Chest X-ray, AP view. Patient: 31 years old, sex M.
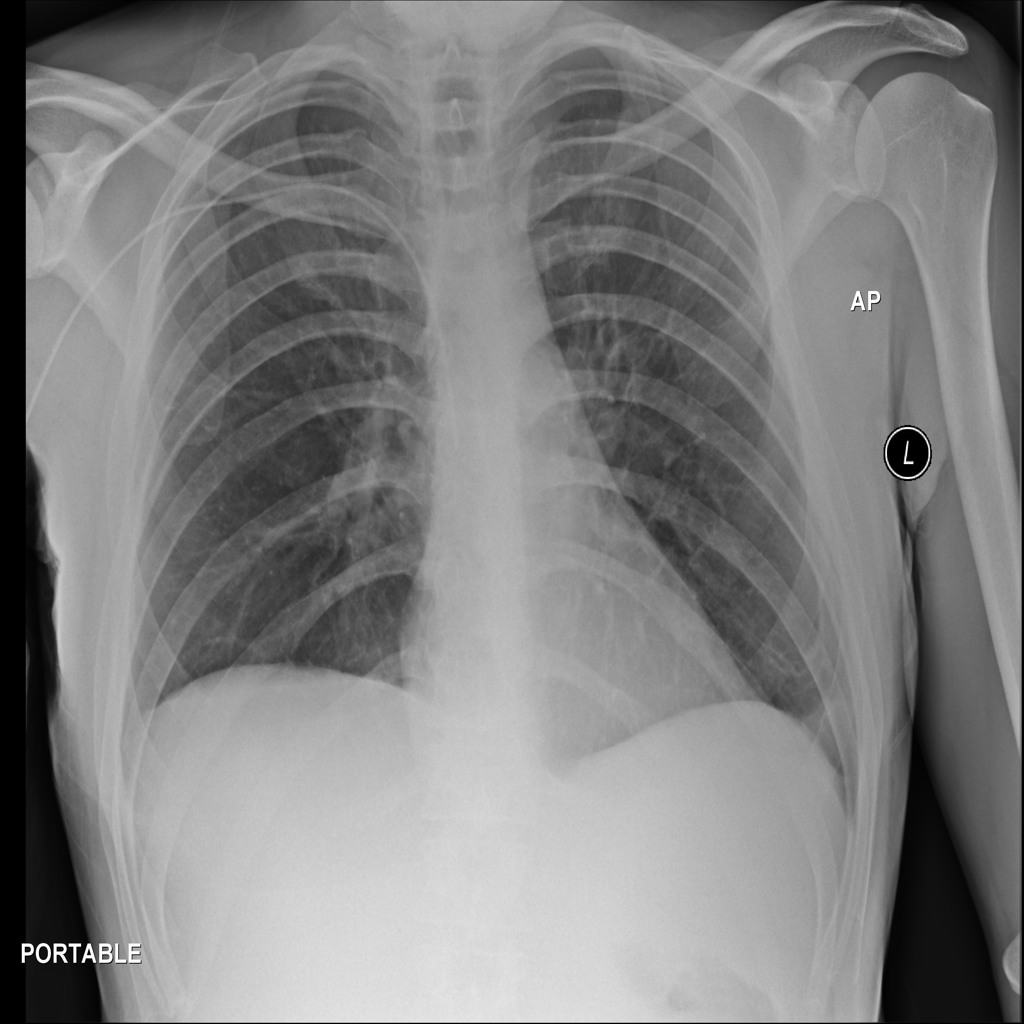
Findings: No Finding